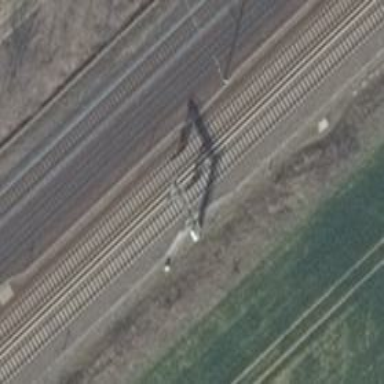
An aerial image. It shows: Railway signal.